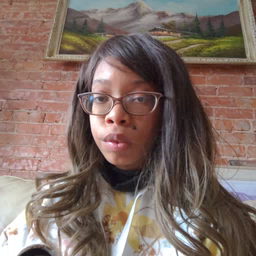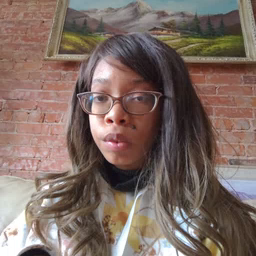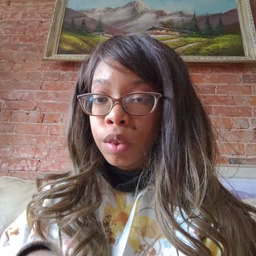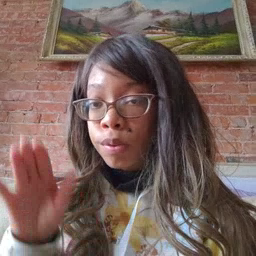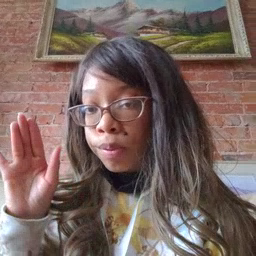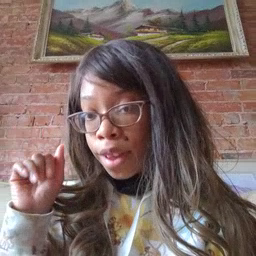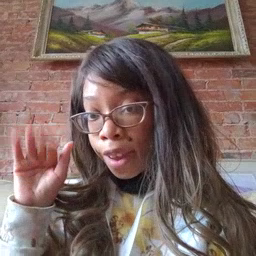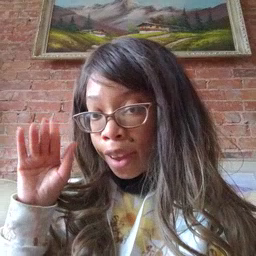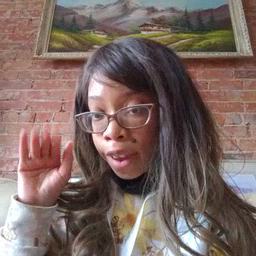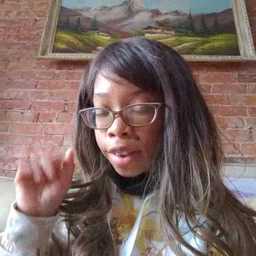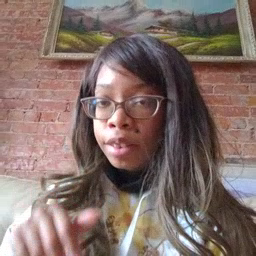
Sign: bye